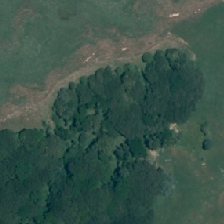
Land cover: indigenous_forest